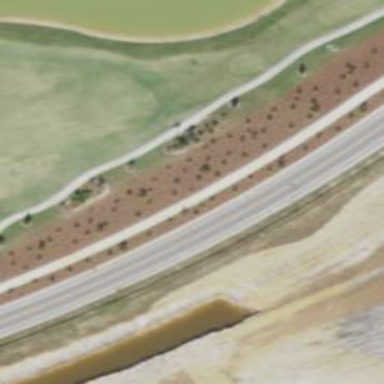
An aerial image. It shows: Path designated for golf carts.